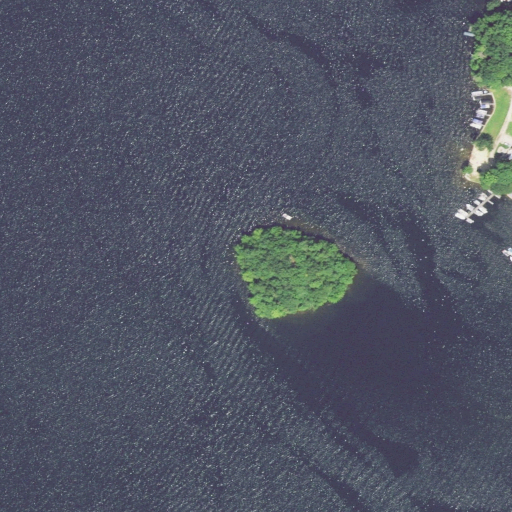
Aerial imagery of island in Connecticut named Minnie Island containing open water, open development, grassland, and deciduous forest